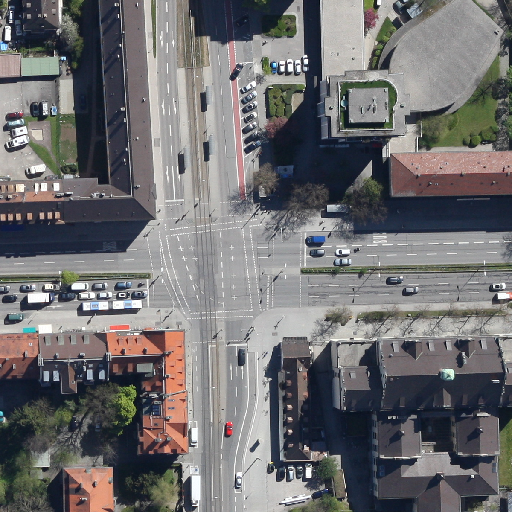
Referring expression: light-duty vehicle